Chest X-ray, AP view. Patient: 37 years old, sex F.
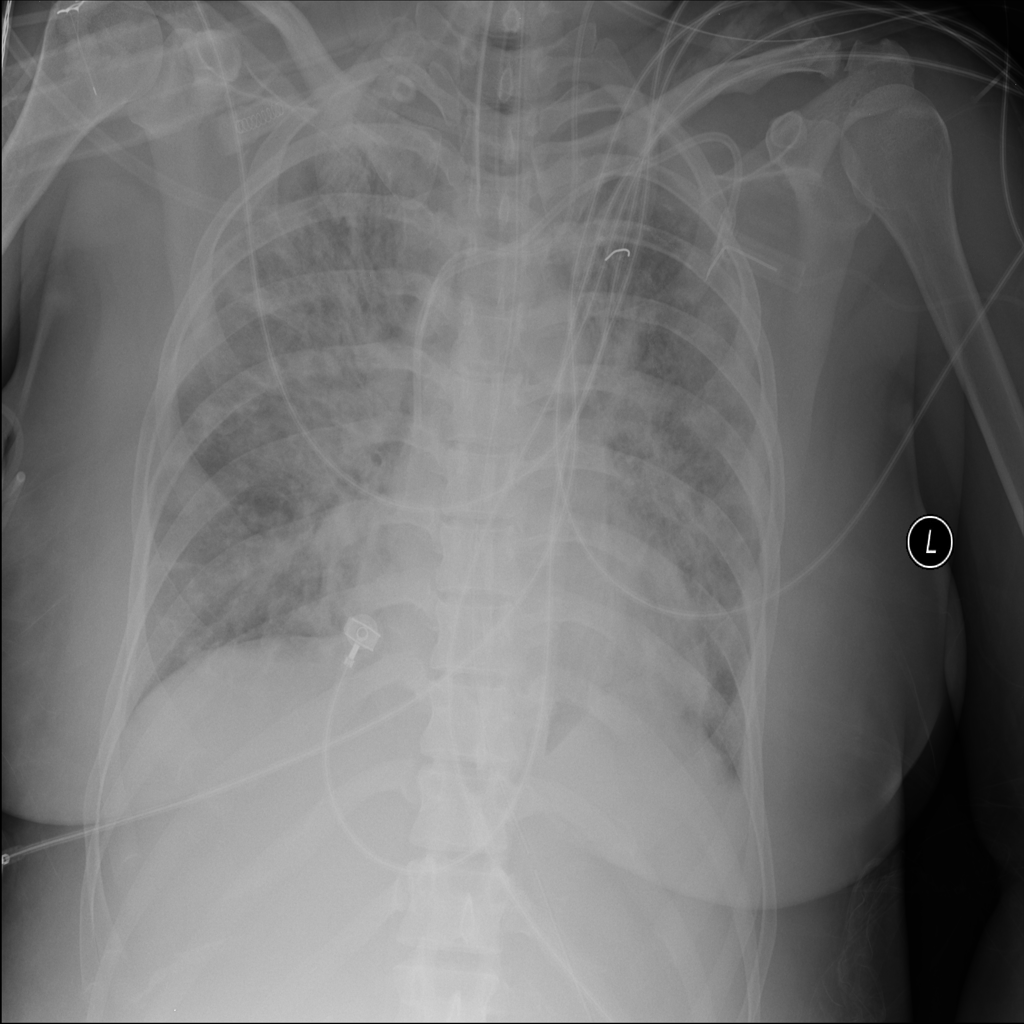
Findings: Infiltration